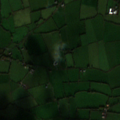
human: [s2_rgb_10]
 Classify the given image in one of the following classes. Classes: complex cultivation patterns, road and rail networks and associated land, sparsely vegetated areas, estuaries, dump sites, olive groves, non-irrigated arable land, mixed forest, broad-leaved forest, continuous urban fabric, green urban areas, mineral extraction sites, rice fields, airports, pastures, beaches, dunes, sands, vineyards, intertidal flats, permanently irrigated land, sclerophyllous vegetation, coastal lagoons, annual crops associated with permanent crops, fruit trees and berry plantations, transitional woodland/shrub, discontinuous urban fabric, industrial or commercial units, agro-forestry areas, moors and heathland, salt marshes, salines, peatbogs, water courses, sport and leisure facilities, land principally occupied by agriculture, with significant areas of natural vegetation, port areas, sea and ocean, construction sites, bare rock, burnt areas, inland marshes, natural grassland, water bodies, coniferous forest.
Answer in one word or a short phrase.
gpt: pastures, broad-leaved forest